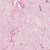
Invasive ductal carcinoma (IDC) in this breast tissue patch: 0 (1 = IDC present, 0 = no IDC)